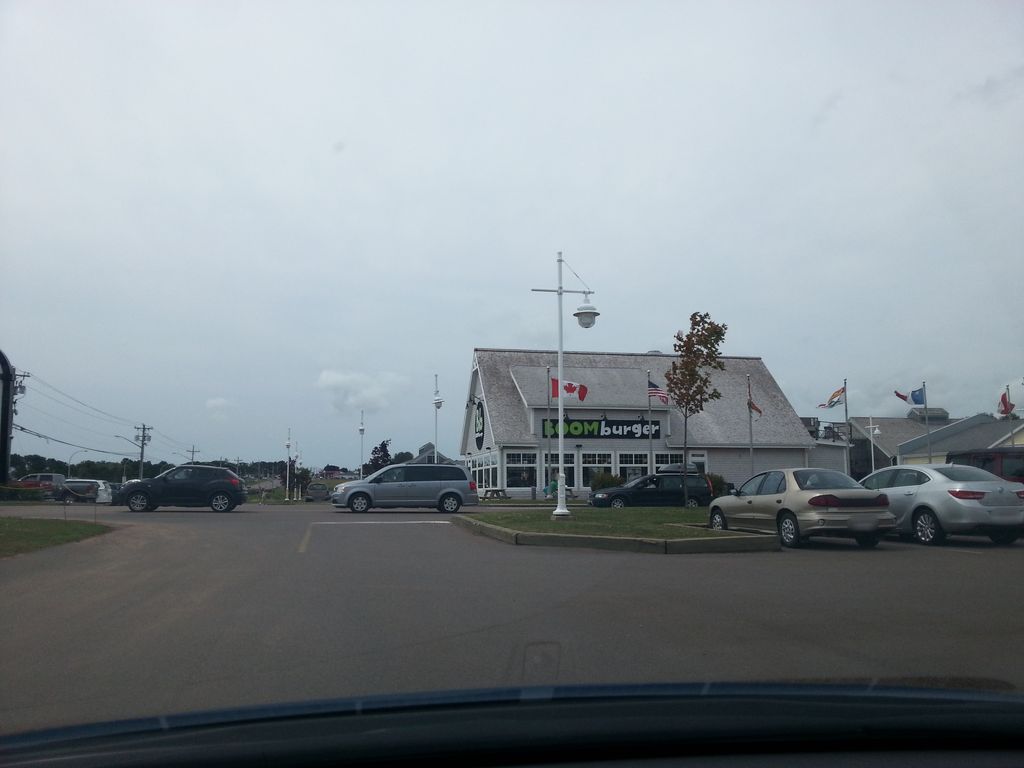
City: charlottetown